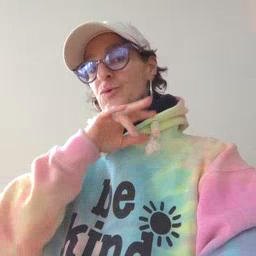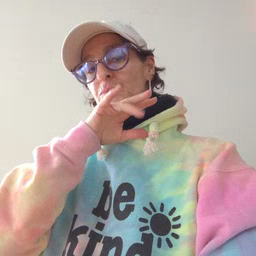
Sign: dirty